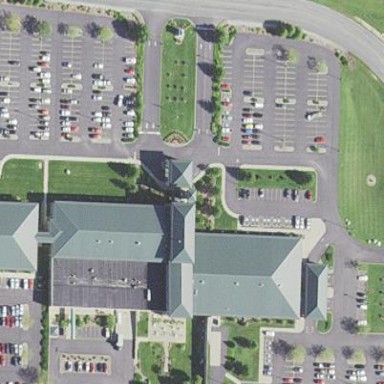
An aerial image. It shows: Healthcare facility identified as hospital.